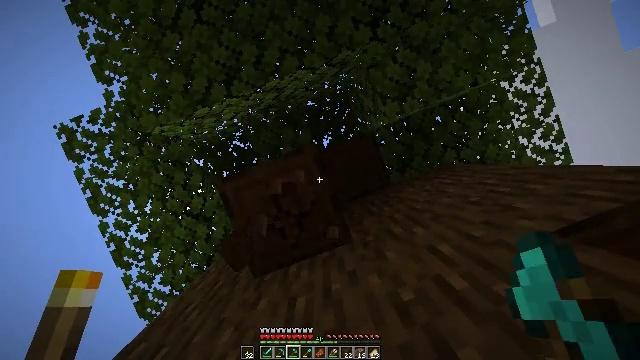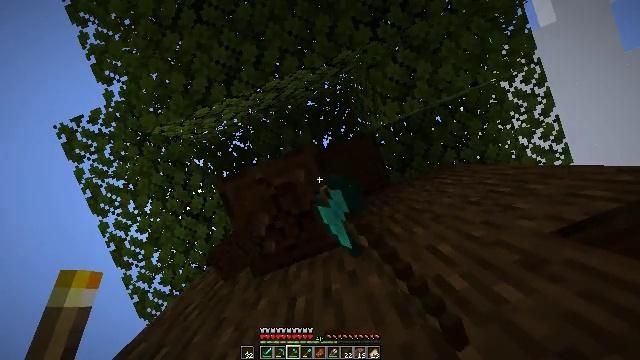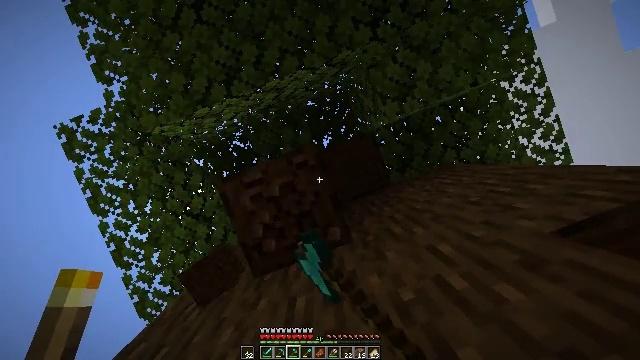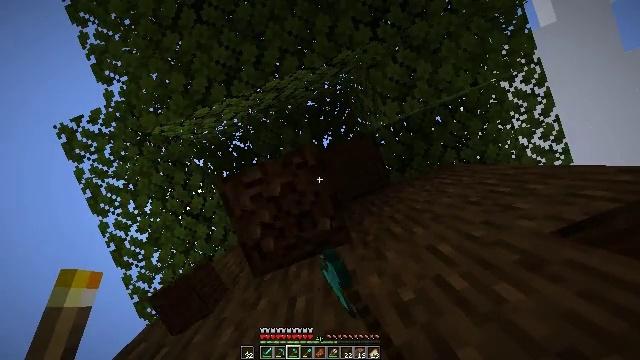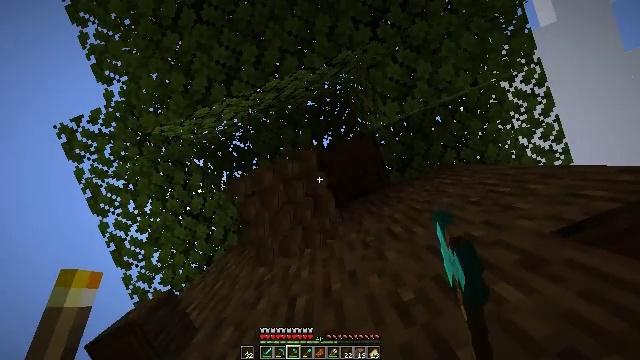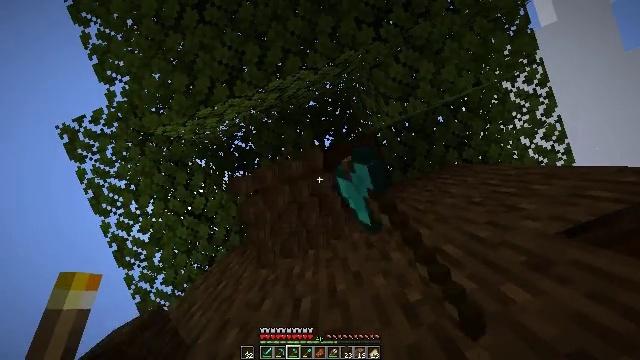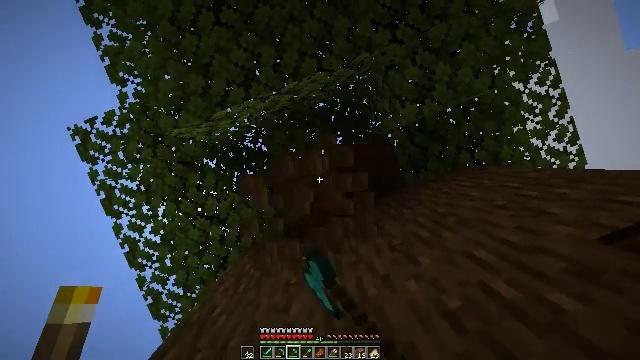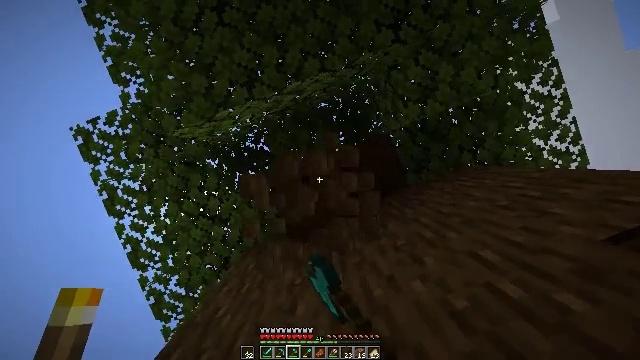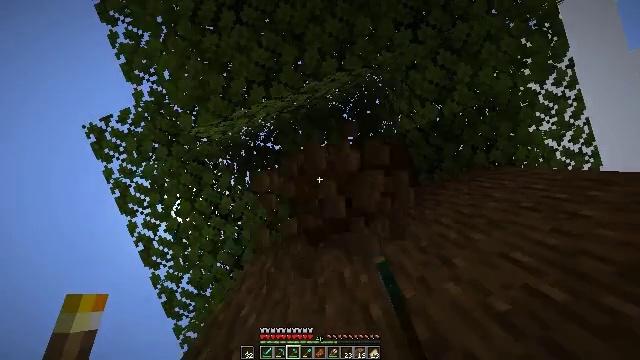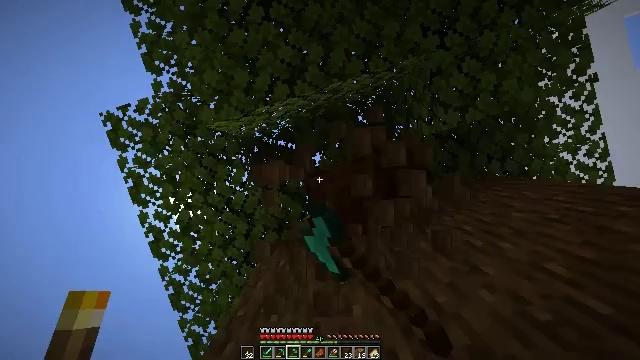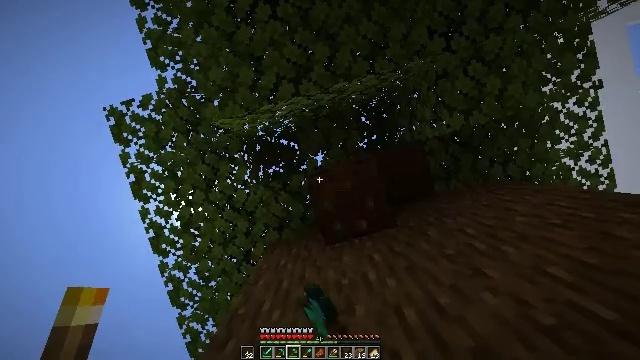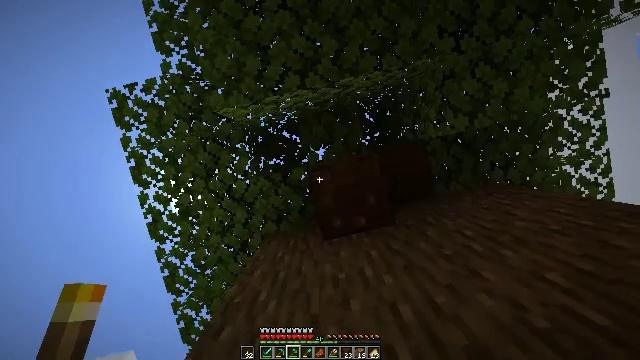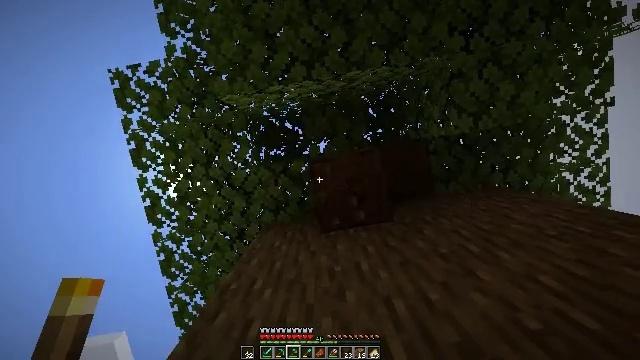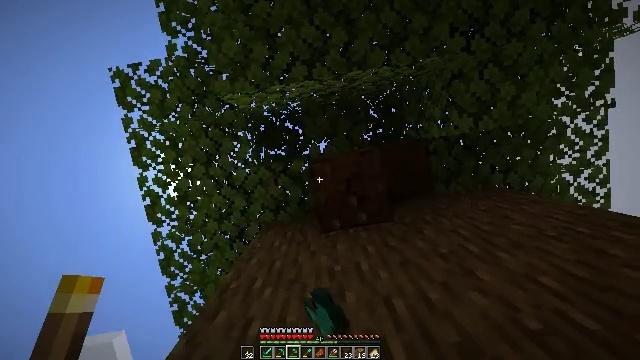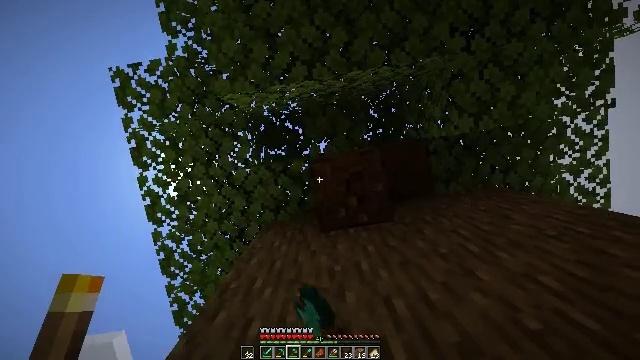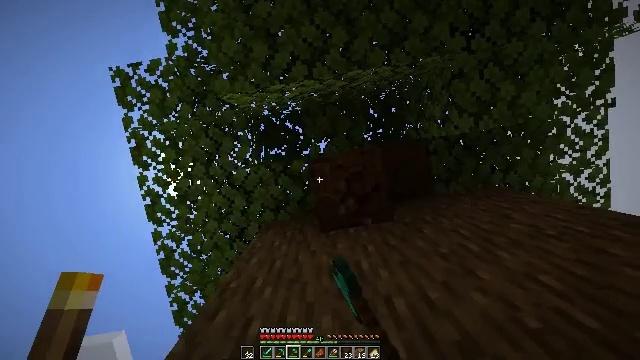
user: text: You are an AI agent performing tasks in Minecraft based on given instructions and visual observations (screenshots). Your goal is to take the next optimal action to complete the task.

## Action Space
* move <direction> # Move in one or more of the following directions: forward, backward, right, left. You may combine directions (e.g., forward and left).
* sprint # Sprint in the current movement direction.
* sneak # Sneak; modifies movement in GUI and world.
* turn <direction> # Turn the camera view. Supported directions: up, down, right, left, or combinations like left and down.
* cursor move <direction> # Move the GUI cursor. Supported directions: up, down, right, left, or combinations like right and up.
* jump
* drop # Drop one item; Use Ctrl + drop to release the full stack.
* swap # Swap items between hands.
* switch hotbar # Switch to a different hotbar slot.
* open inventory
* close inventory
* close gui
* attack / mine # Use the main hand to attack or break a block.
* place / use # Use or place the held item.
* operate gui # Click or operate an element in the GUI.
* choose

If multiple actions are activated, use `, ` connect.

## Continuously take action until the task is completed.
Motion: motion action
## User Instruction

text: Collect dark oak log for building.
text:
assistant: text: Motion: attack / mine
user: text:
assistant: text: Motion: attack / mine
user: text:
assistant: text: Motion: attack / mine
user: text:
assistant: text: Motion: attack / mine
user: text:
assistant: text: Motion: move left, attack / mine
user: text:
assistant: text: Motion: move left, attack / mine
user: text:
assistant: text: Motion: move left, attack / mine
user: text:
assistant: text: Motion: move left, attack / mine
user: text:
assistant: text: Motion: turn right, attack / mine
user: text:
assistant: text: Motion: turn right, attack / mine
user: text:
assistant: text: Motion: turn right and down, attack / mine
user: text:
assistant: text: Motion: turn right and down, attack / mine
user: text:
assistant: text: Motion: attack / mine
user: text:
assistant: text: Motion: attack / mine
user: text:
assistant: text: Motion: attack / mine
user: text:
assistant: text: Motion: turn right, attack / mine
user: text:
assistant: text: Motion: turn right, attack / mine
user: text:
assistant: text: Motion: turn right, attack / mine
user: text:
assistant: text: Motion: move forward, attack / mine
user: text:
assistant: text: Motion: move forward, attack / mine
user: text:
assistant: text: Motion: move forward, attack / mine
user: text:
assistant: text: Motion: attack / mine
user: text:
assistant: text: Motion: attack / mine
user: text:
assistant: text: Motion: turn right and up, attack / mine
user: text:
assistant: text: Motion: turn right and up, attack / mine
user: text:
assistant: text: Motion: turn right and up, attack / mine
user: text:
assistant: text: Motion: attack / mine
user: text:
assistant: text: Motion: attack / mine
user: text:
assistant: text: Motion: attack / mine
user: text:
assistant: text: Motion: attack / mine